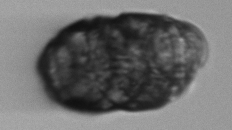
Label: Margalefidinium